Question: =IF(Y51-1<=0,0,Y51)
Had done a quick search for the same on the questions tab, which was unsuccessful. Incase this is a duplicate, a link to the original would be very helpful.
Any firm of help will be appreciated.
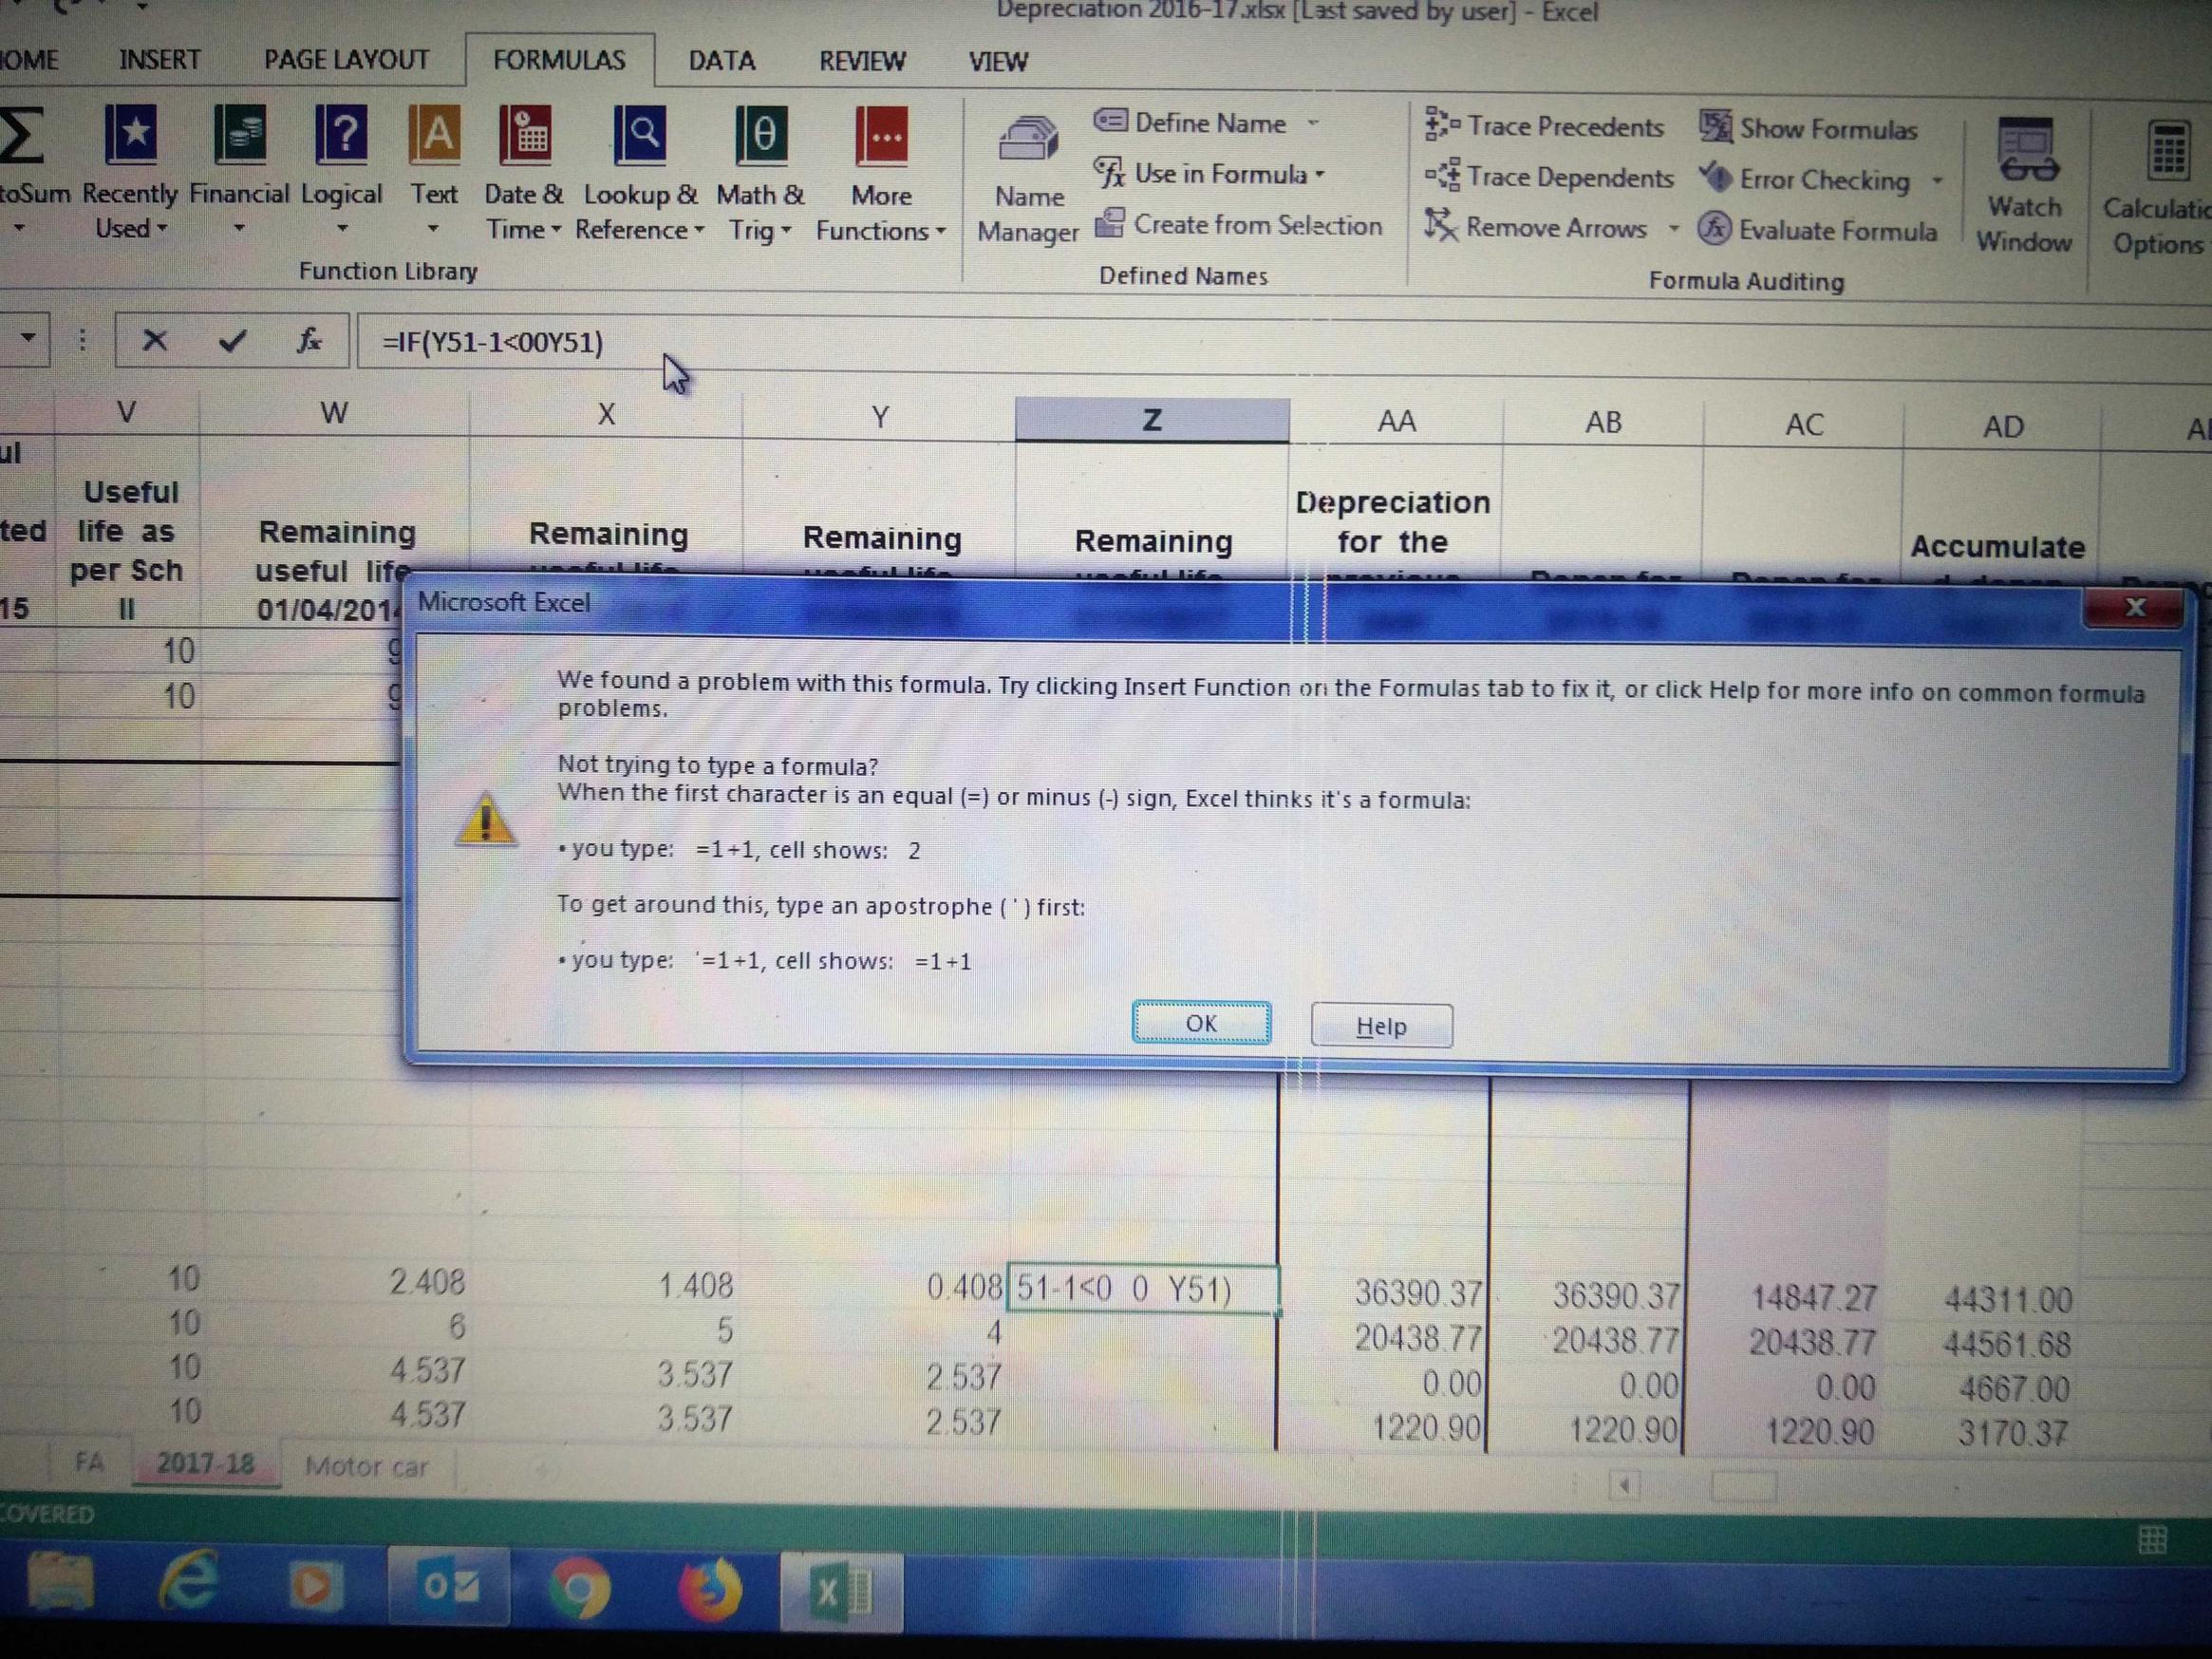
Answer: Try this modification,
'''
=Y51*((Y51-1)>0)
'''
Your original problem may be a comma vs. semi-colon system list separator.
'''
=IF(Y51-1<=0; 0; Y51)
'''